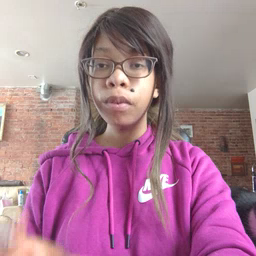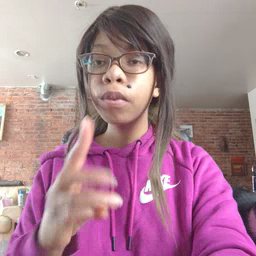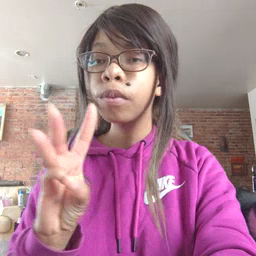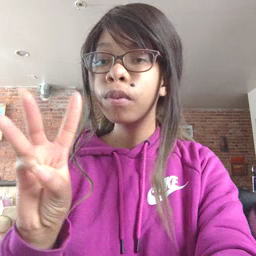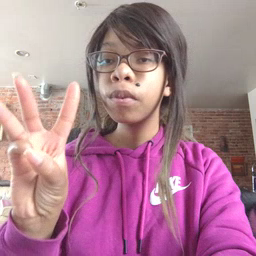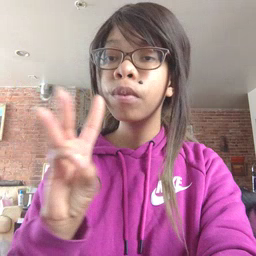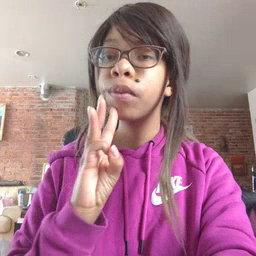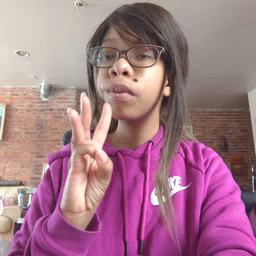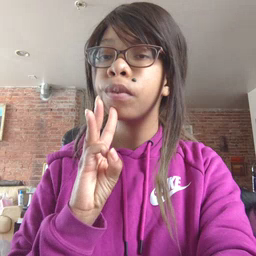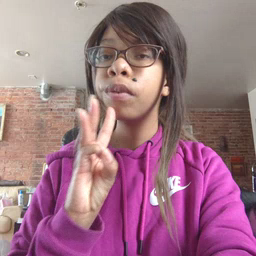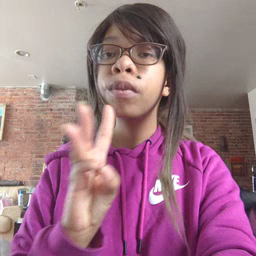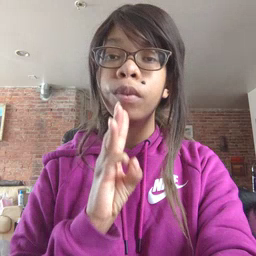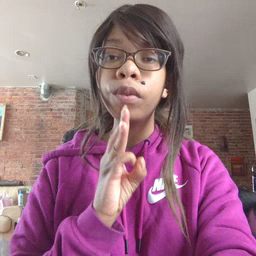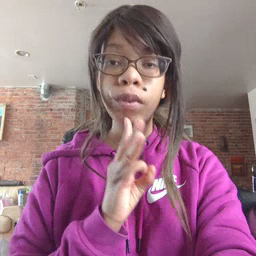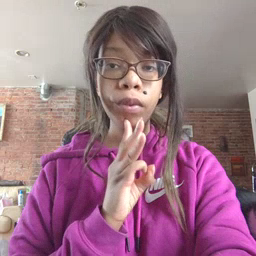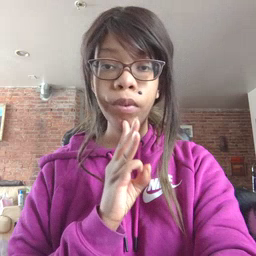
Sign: water